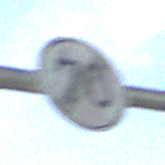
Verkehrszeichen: EndeGeschwindigkeit70
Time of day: MorningAfternoon
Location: Outdoor (Nature)
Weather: PartlyCloudy
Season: NotSpecified
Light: Natural